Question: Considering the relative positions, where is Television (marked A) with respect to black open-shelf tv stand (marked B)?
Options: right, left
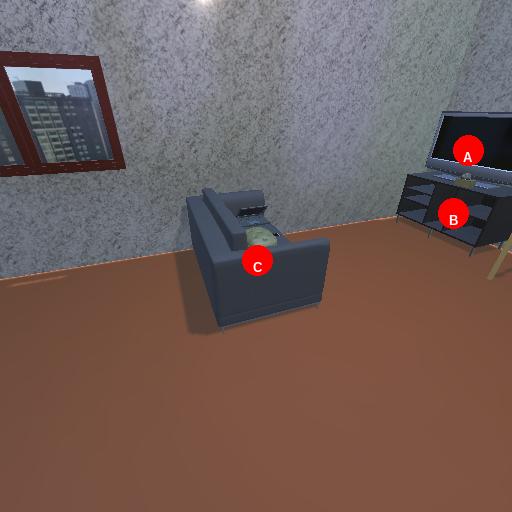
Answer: right